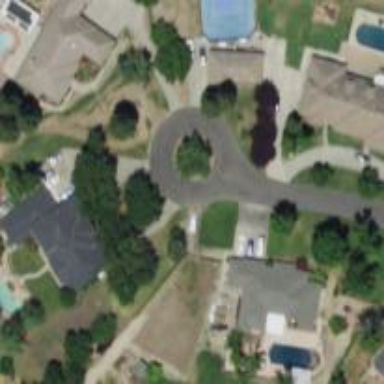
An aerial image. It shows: Turning loop on the road.